Question: I want to have a two-line UILabel at the bottom of my UITextFields, acting as a disclaimer.
I have the following code in 'viewDidLoad':
'''
UILabel *InstapaperSubscriptionLabel = [[UILabel alloc] init];
InstapaperSubscriptionLabel.translatesAutoresizingMaskIntoConstraints = NO;
InstapaperSubscriptionLabel.text = @"Requires an Instapaper subscription, please see the Instapaper website for more details.";
InstapaperSubscriptionLabel.numberOfLines = 2;
InstapaperSubscriptionLabel.lineBreakMode = NSLineBreakByWordWrapping;
InstapaperSubscriptionLabel.preferredMaxLayoutWidth = self.view.bounds.size.width - 40;
InstapaperSubscriptionLabel.textAlignment = NSTextAlignmentCenter;
InstapaperSubscriptionLabel.backgroundColor = [UIColor clearColor];
InstapaperSubscriptionLabel.textColor = [UIColor colorWithRed:112/255.0 green:112/255.0 blue:111/255.0 alpha:1.0];
InstapaperSubscriptionLabel.font = [UIFont systemFontOfSize:14.0];
[self.view addSubview:InstapaperSubscriptionLabel];
[self.view addConstraint:[NSLayoutConstraint constraintWithItem:InstapaperSubscriptionLabel
attribute:NSLayoutAttributeTop
relatedBy:NSLayoutRelationEqual
toItem:self.passwordBox
attribute:NSLayoutAttributeBottom
multiplier:1.0
constant:15.0]];
[self.view addConstraint:[NSLayoutConstraint constraintWithItem:InstapaperSubscriptionLabel
attribute:NSLayoutAttributeLeading
relatedBy:NSLayoutRelationEqual
toItem:self.view
attribute:NSLayoutAttributeLeft
multiplier:1.0
constant:20.0]];
[self.view addConstraint:[NSLayoutConstraint constraintWithItem:InstapaperSubscriptionLabel
attribute:NSLayoutAttributeTrailing
relatedBy:NSLayoutRelationEqual
toItem:self.view
attribute:NSLayoutAttributeRight
multiplier:1.0
constant:20.0]];
'''
But each time I load the view, it looks like this:

Where it goes off the side of the screen. Why is it doing this? I want it more centered.
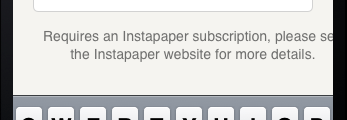
Answer: I think the constant for the last constraint you show in your question should be -20, not 20.
What you're saying with that code is:
label trailing = superview right * 1 + 20 which will put the trailing edge of the label 20 points off the screen to the right.